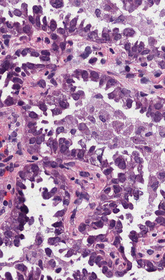
Tumor epithelial tissue: yes
Tumor-associated stroma tissue: yes
Normal tissue: no